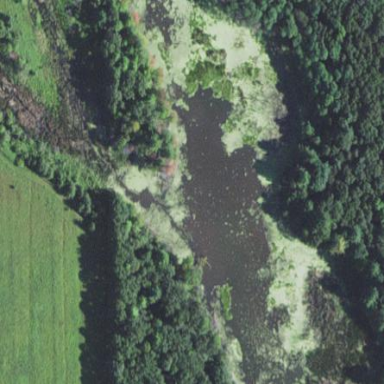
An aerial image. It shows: Peaceful pond surrounded by nature.